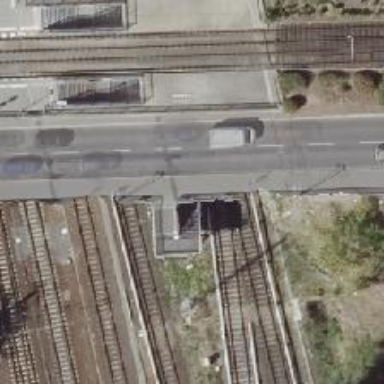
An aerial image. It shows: Railway signal.